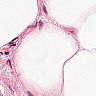
Metastatic tissue present: no